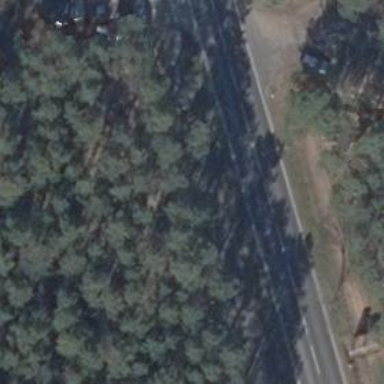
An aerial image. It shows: Secondary road with asphalt surface and lane markings.